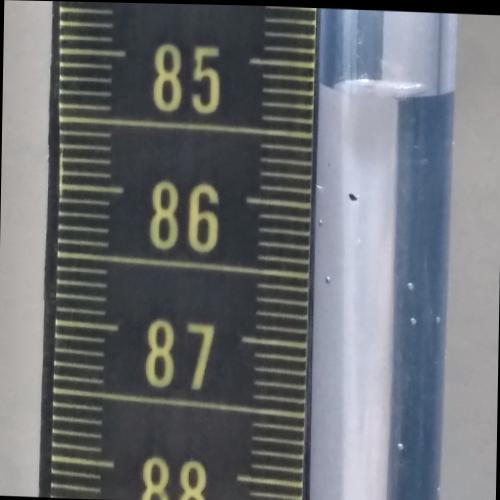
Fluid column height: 85.2 cm